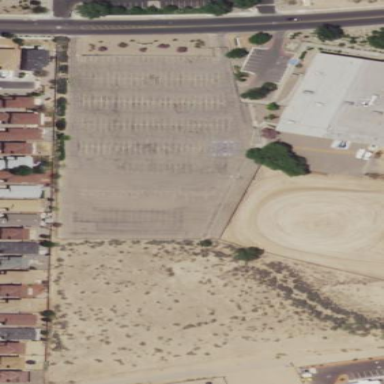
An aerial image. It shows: Parking area.